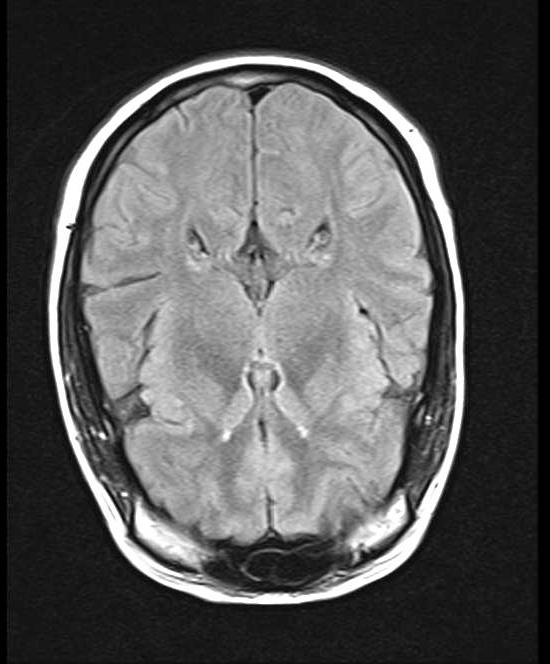
Label: notumor